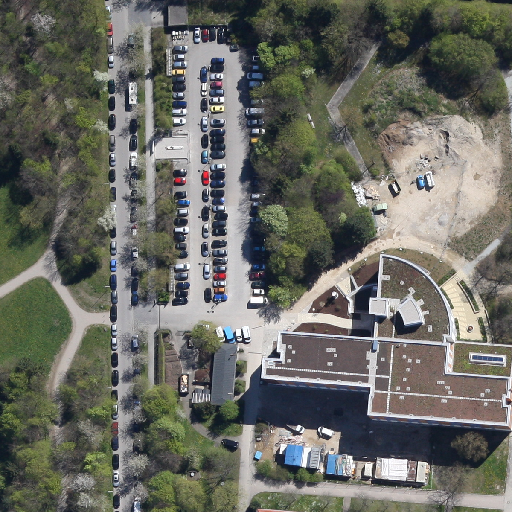
Referring expression: car